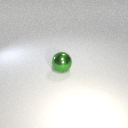
large green metal sphere